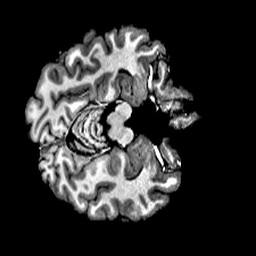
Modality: T1w
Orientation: axial
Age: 24
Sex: female
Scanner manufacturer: siemens
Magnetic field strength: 6.98 T
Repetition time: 6 s
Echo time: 0.00302 s